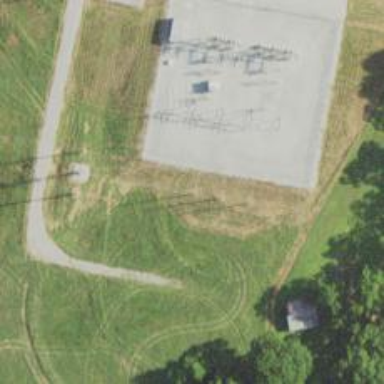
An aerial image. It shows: Power pole.